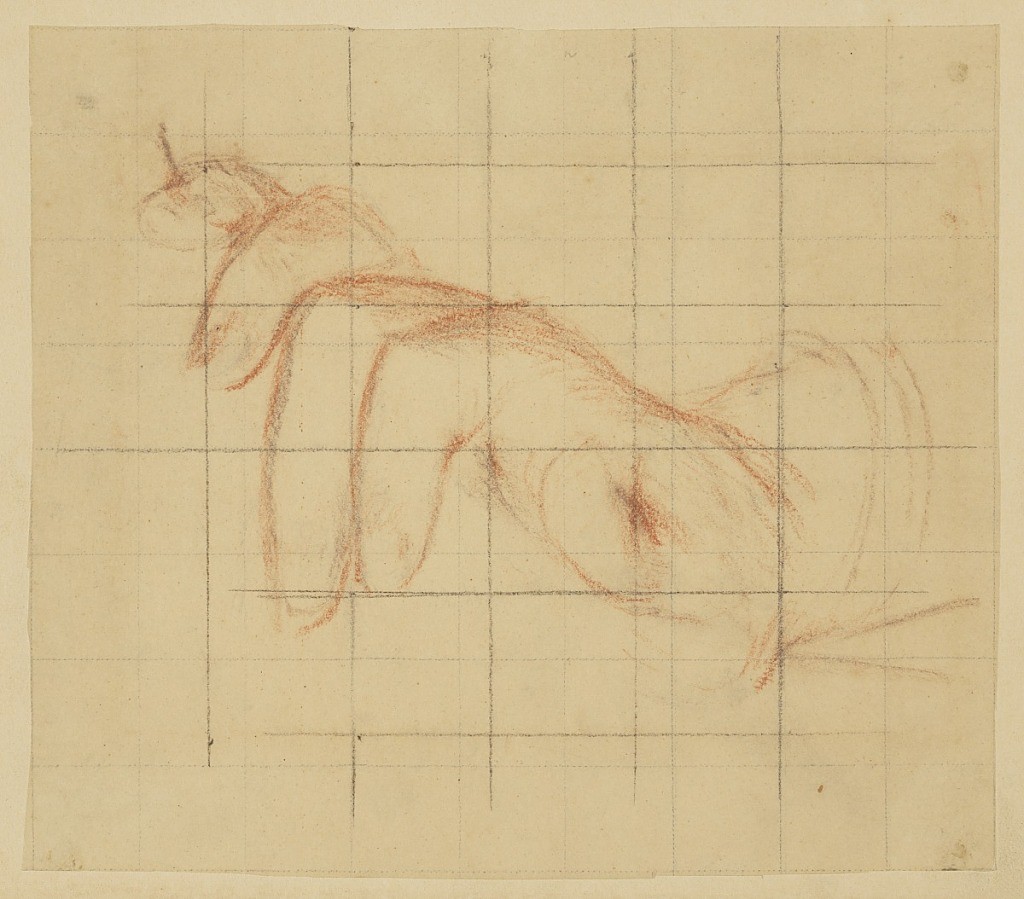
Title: Study for left hand, “Vintage Festival,” Mendelssohn Glee Club, New York, NY
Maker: Robert Frederick Blum, American, 1857–1903
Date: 1895–1898
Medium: Pastel crayon, graphite on tracing paper mounted to board
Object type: Drawing
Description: Detail of left hand with fingers extended. Squared with black crayon.